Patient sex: F
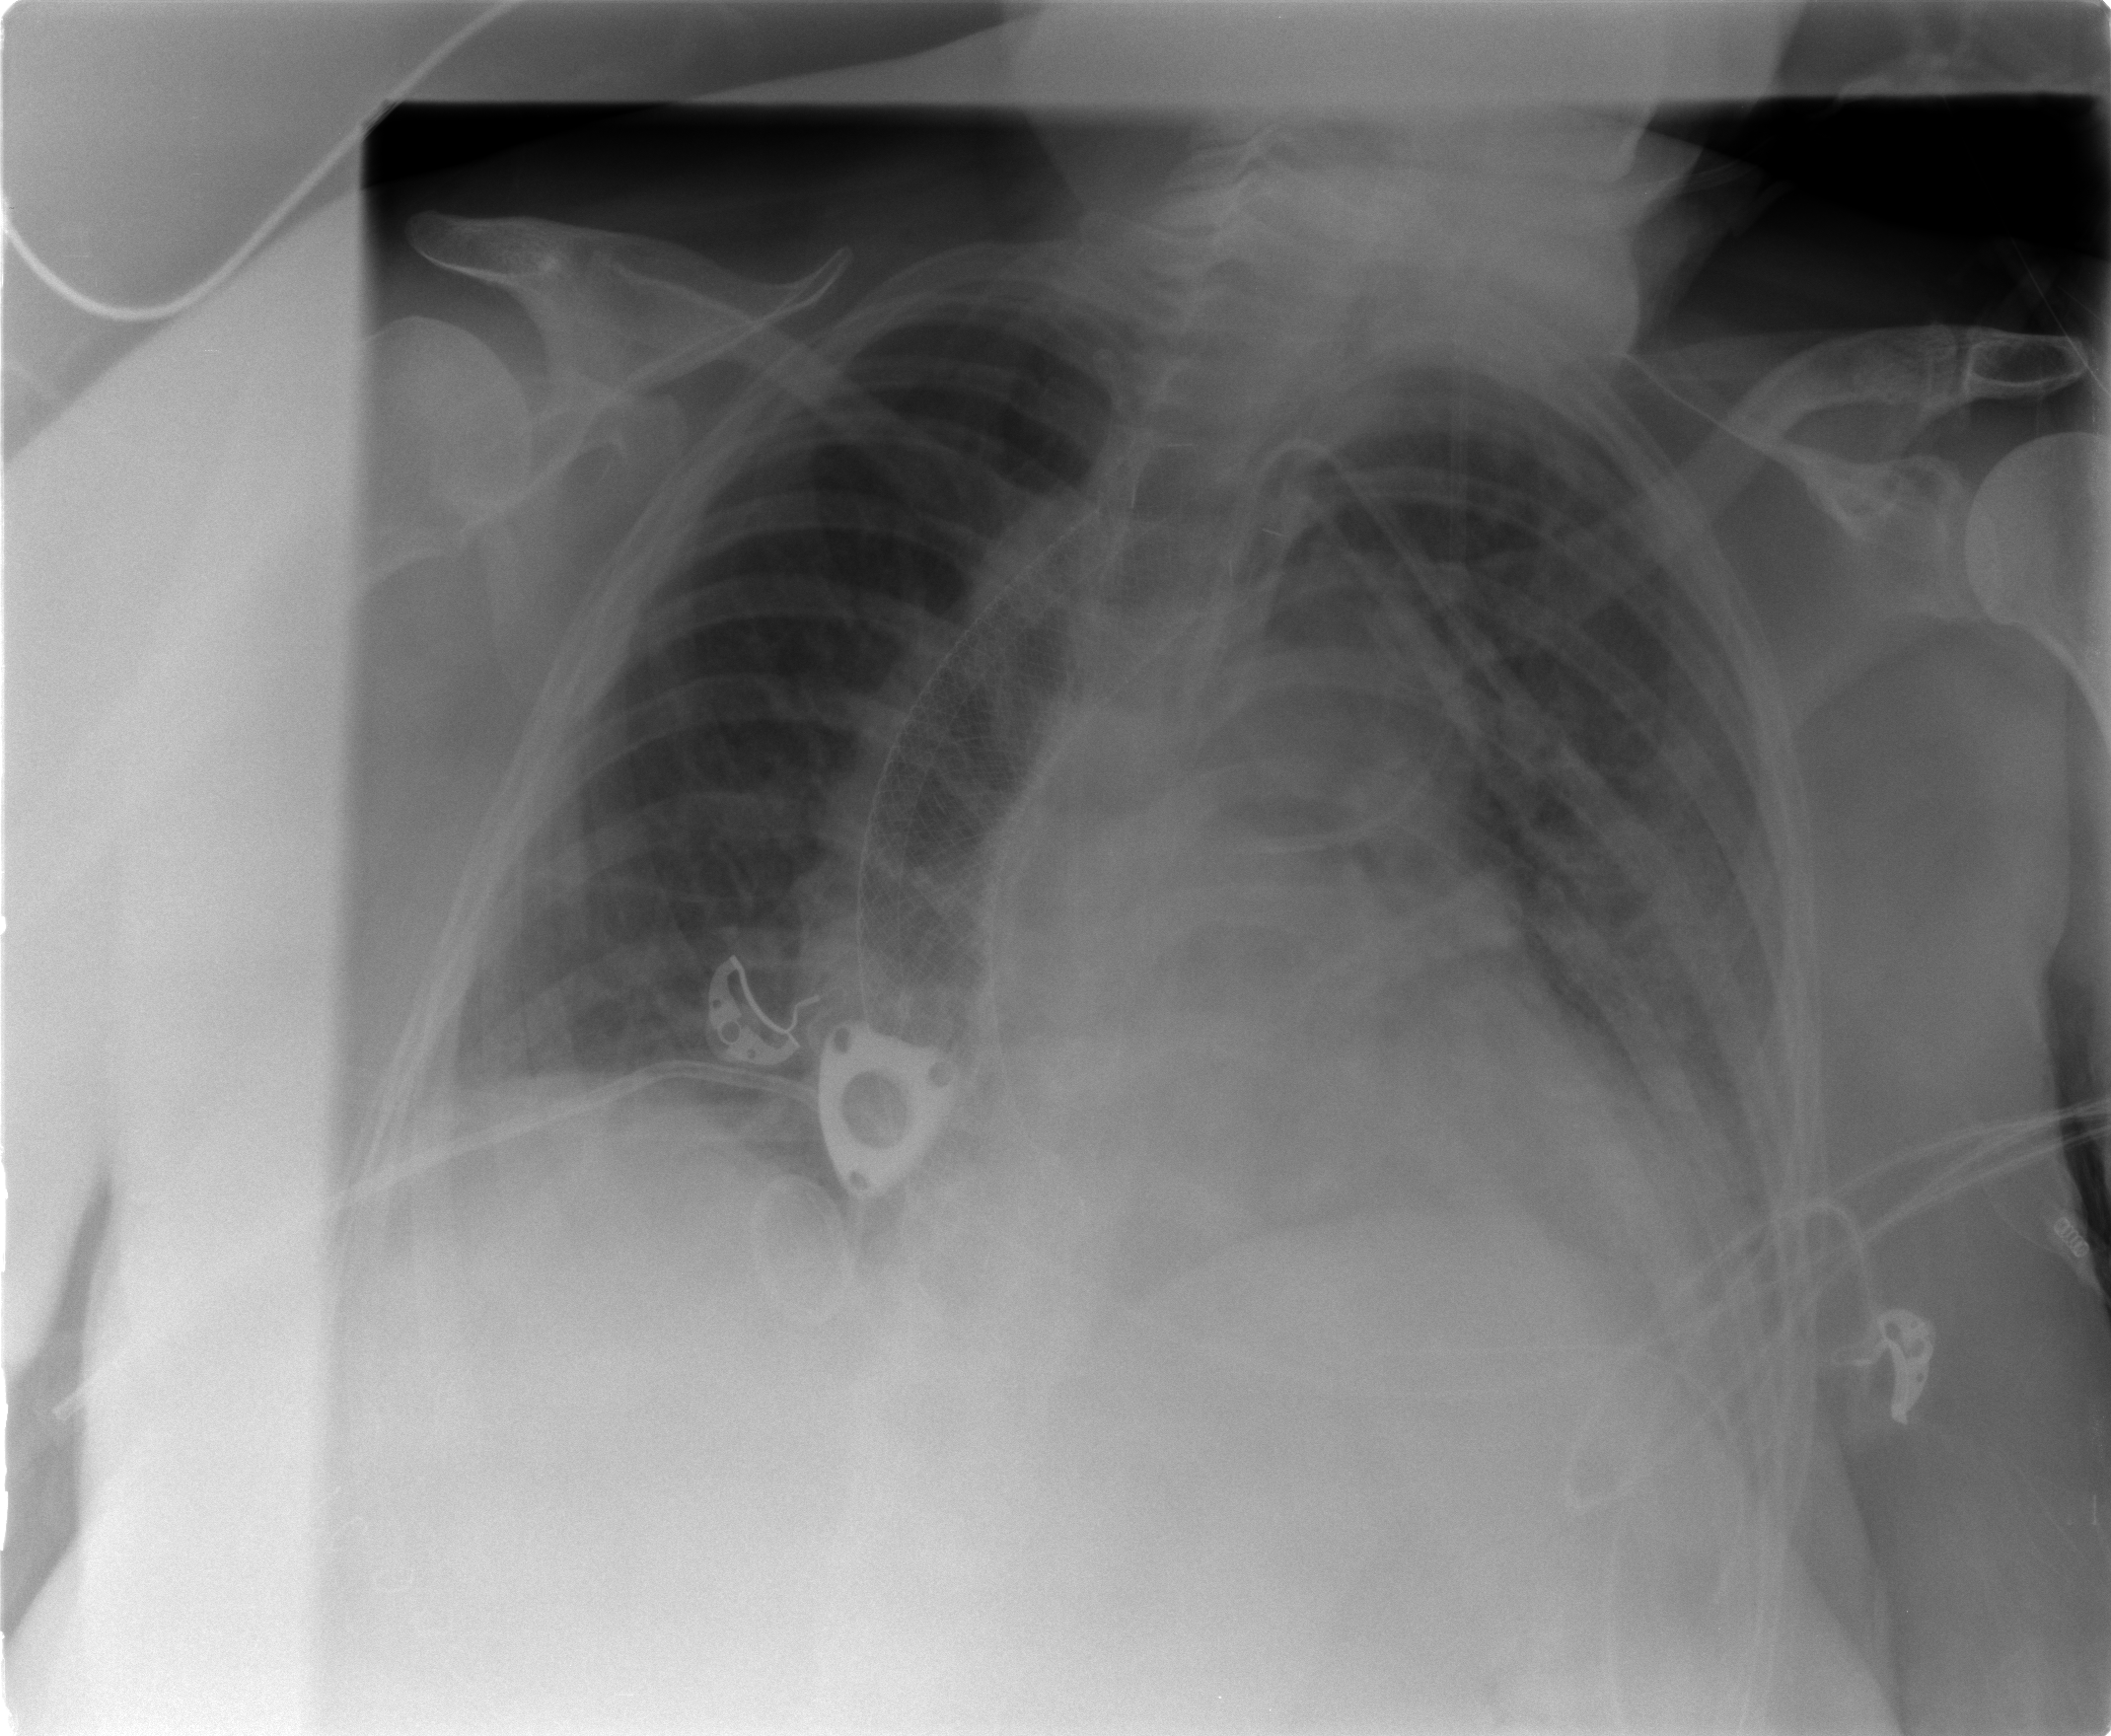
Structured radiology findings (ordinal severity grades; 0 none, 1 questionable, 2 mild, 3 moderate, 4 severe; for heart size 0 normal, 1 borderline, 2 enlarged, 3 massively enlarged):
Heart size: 2
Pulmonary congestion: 2
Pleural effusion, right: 1
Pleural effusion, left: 2
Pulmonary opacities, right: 0
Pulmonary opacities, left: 3
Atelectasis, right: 2
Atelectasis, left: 2